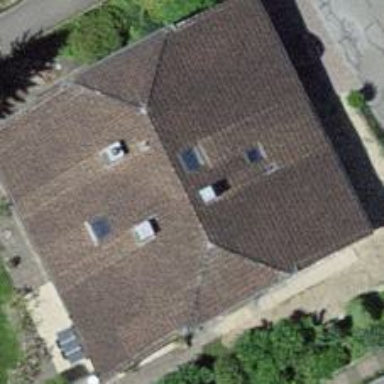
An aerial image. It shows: Building with half-hipped roof oriented across.